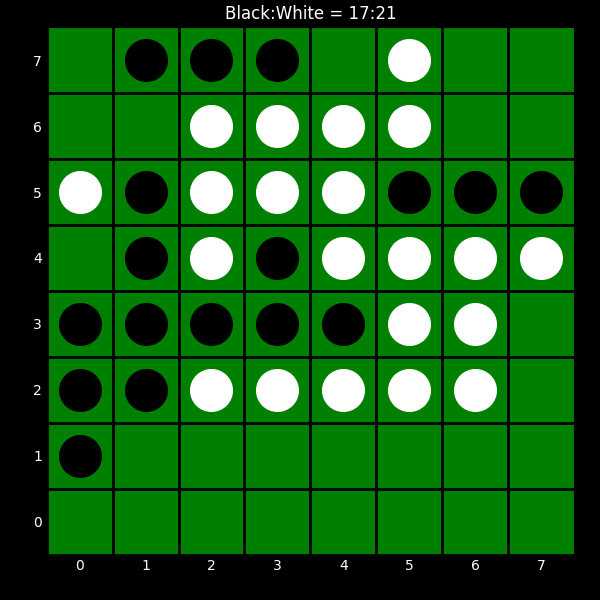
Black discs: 17
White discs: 21